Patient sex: F
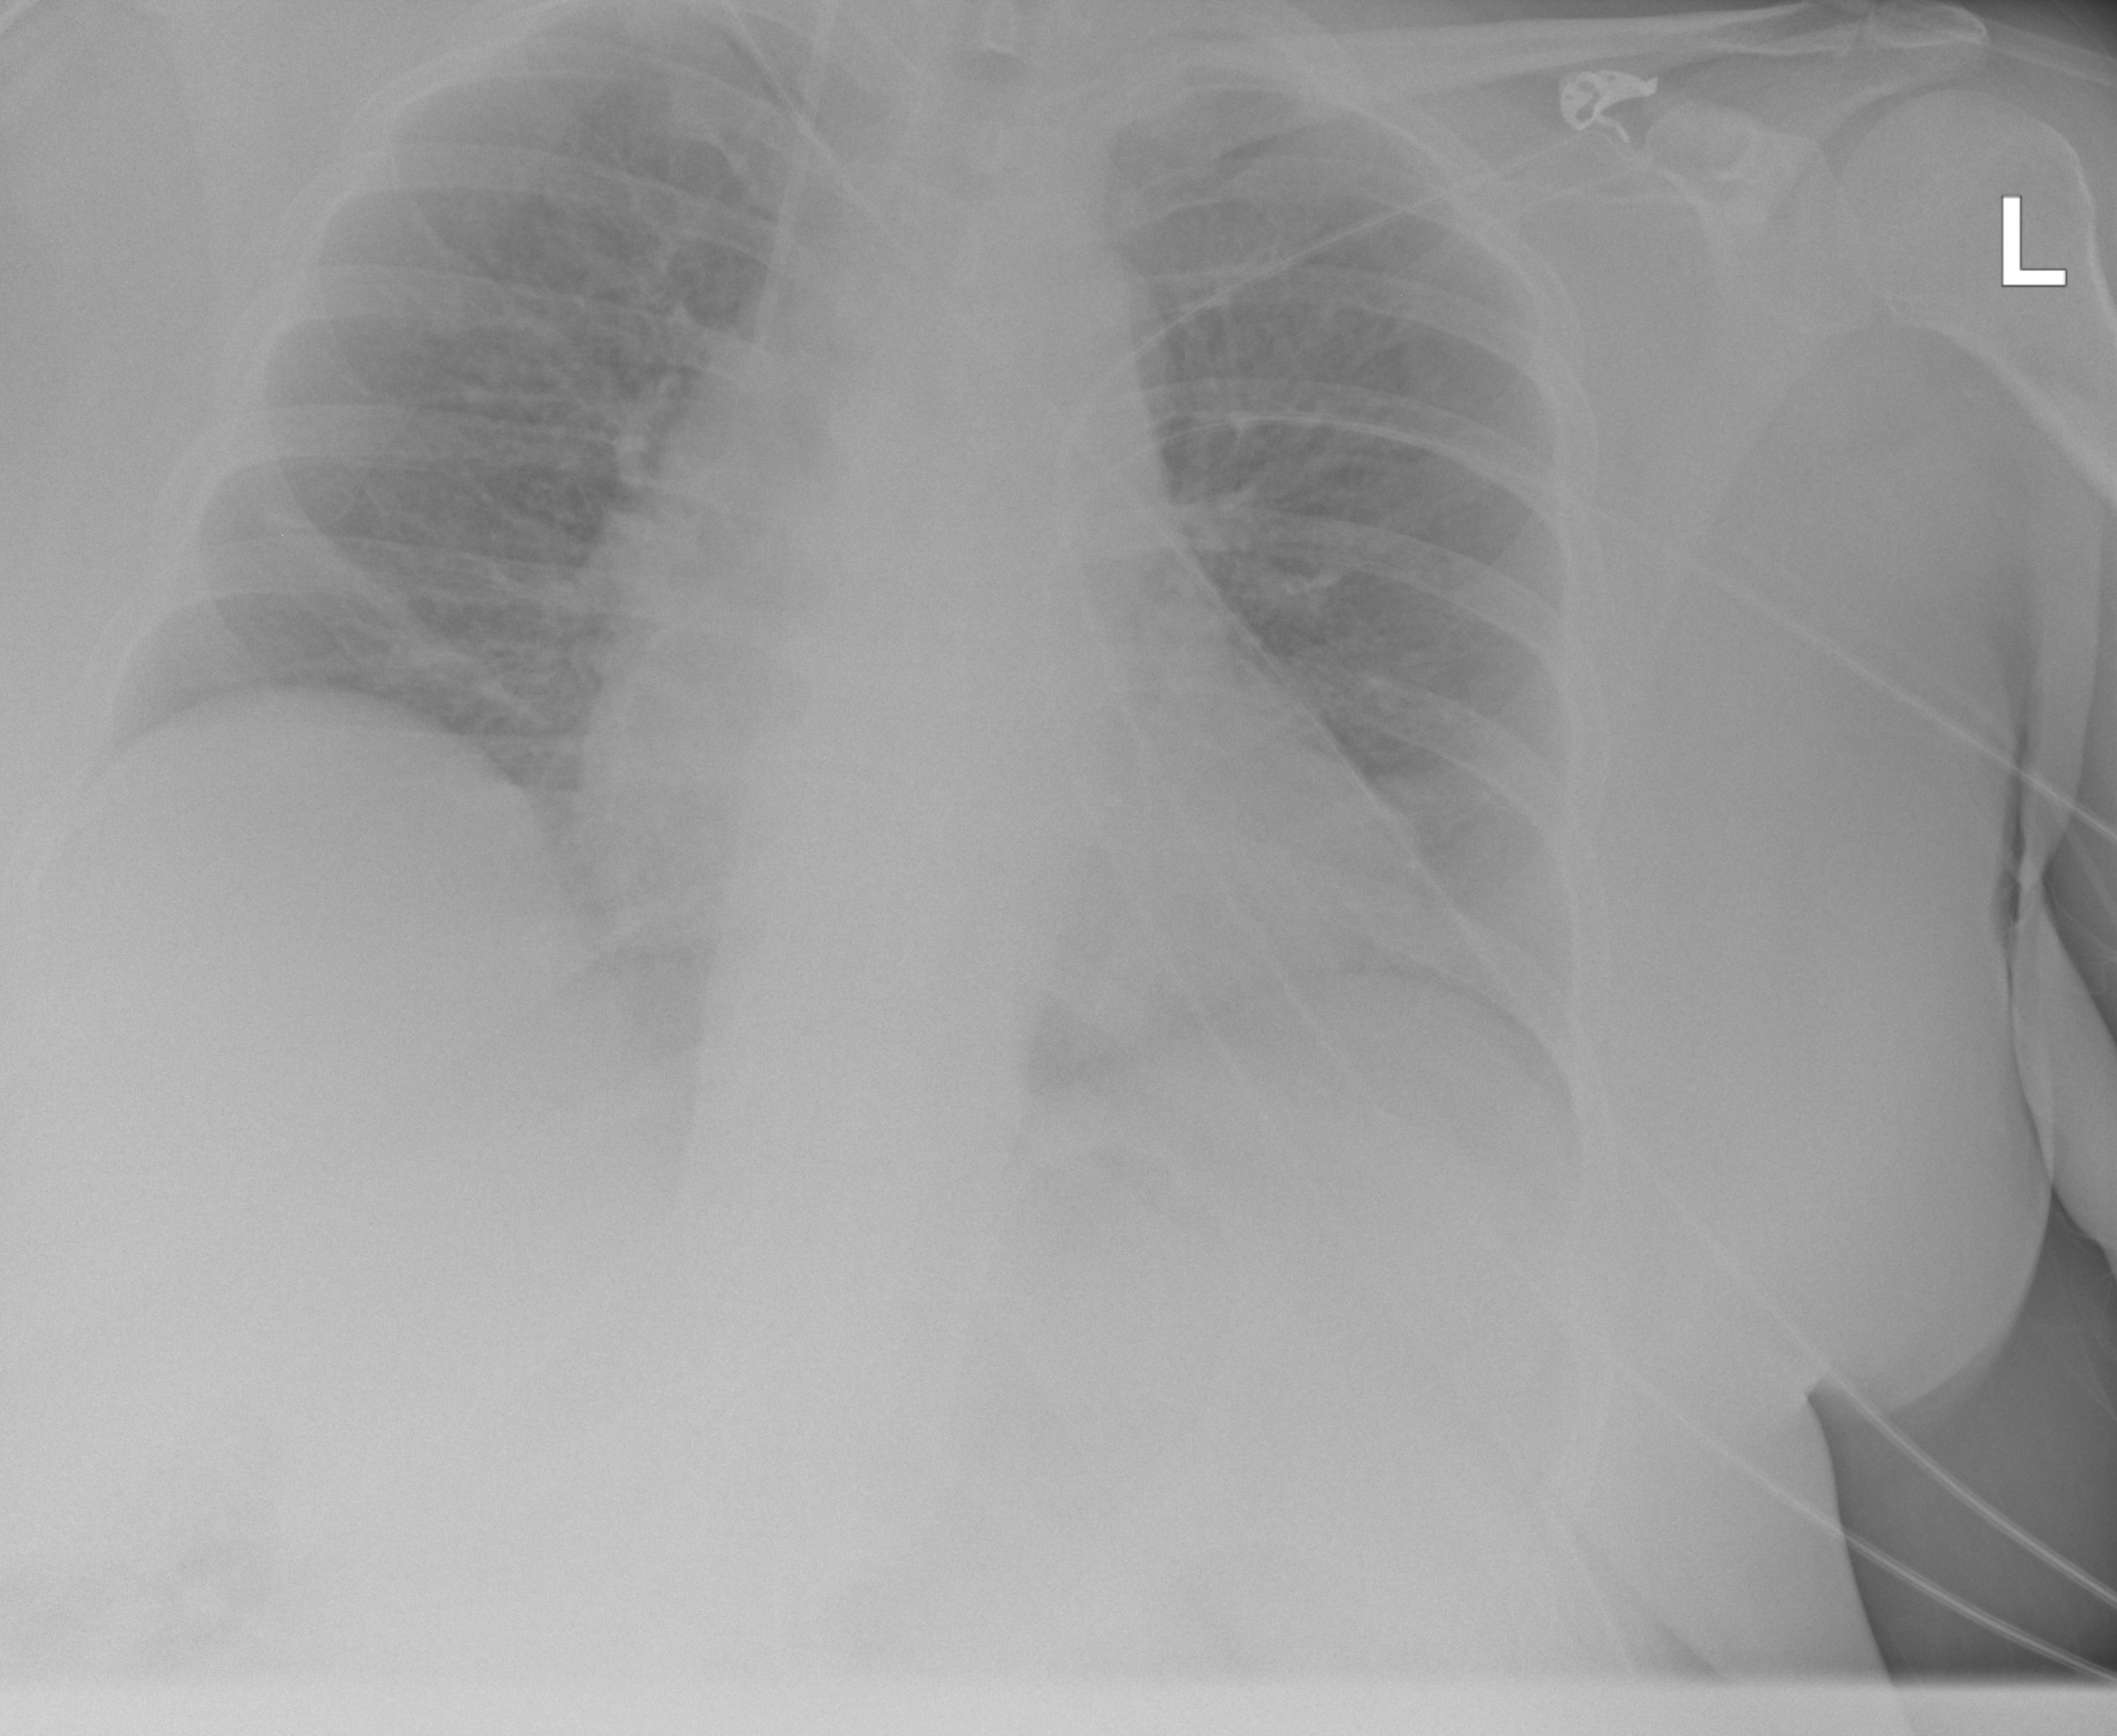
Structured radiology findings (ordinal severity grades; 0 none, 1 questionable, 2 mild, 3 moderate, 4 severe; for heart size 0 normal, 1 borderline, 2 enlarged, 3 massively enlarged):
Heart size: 2
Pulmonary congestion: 2
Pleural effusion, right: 0
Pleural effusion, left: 2
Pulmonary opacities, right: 1
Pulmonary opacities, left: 0
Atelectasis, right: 2
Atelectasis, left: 2